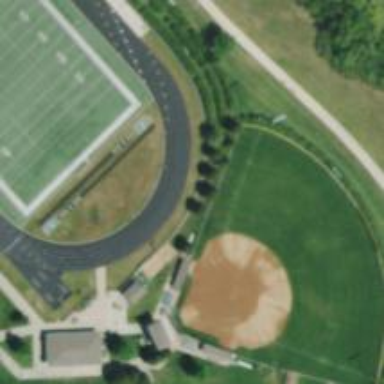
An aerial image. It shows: Softball pitch for leisure sports.